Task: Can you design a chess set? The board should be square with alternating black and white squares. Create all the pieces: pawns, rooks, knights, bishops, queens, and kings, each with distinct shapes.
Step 5313:
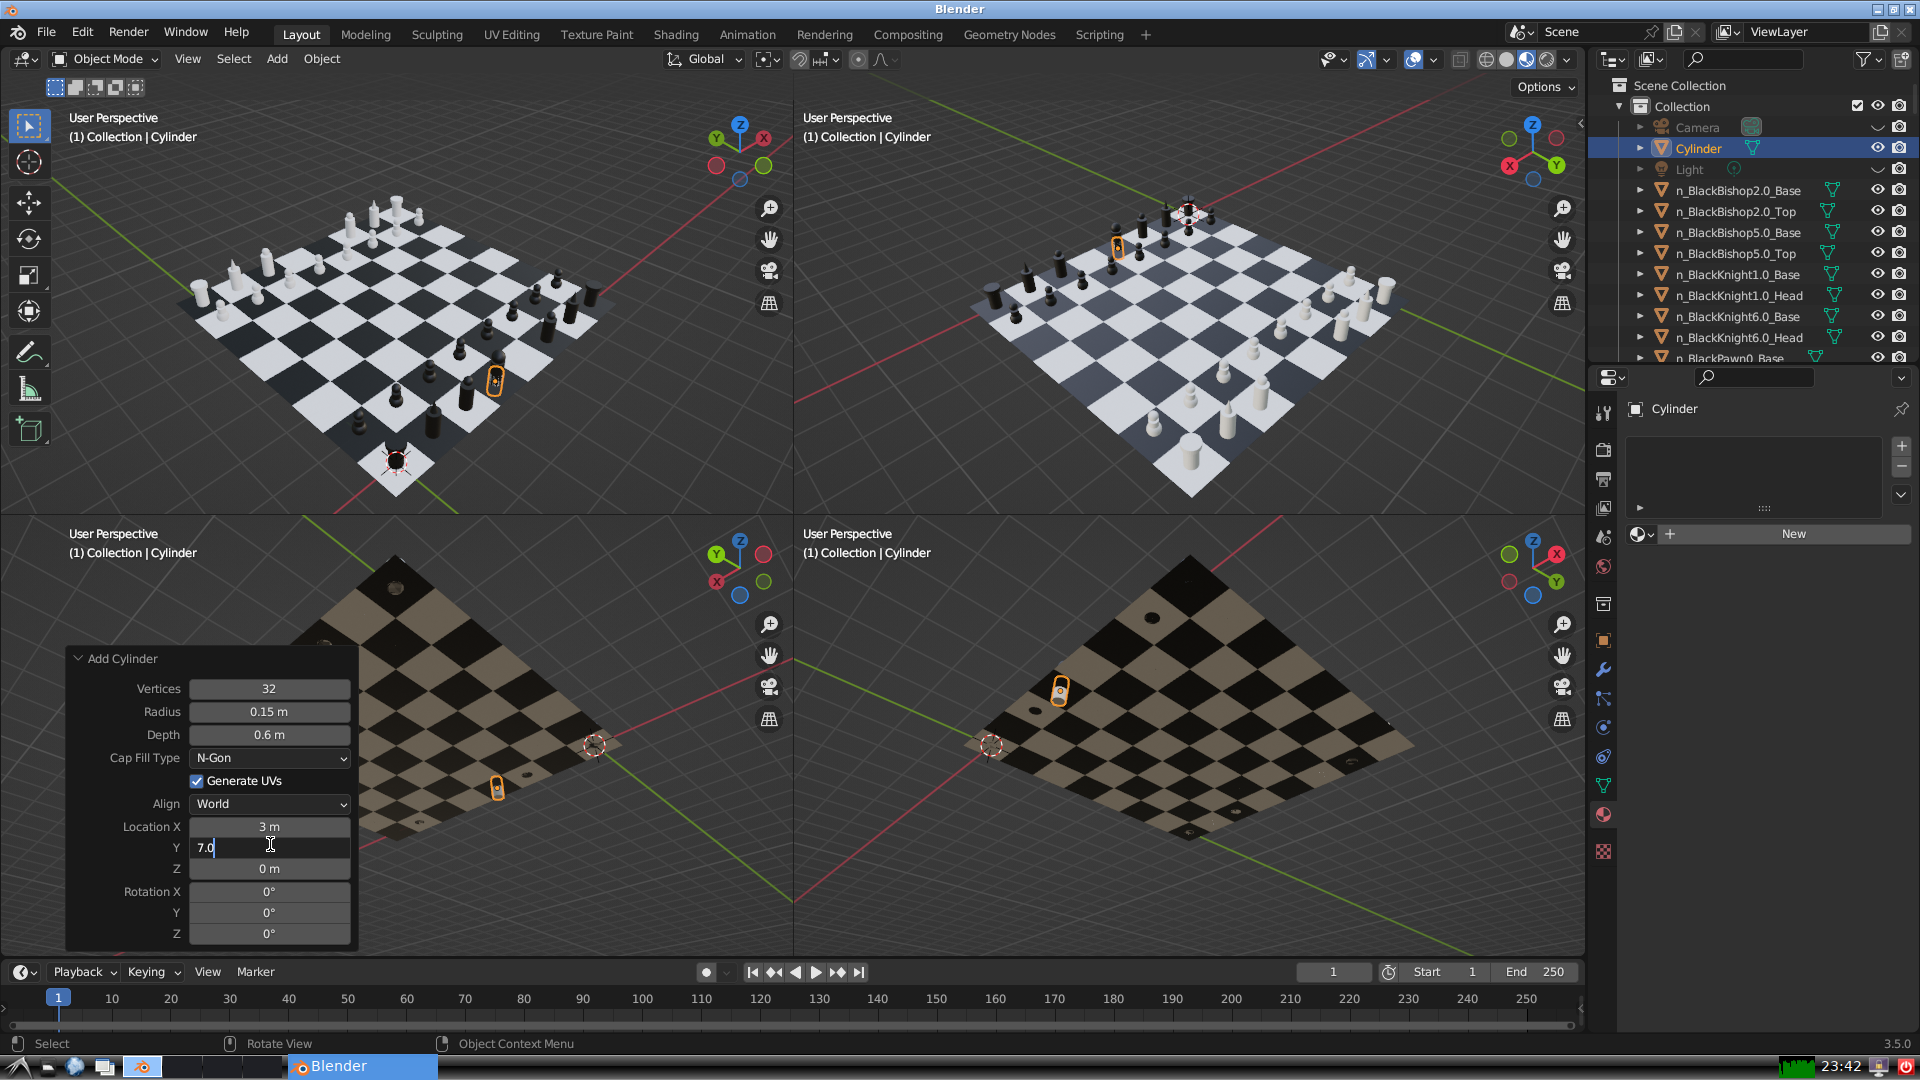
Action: {"key_press": ['Return']}